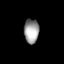
Tissue: lung
Cell type: Endothelial cells
Senescence score: 0.6571
Nuclear area (px): 354
Mean DAPI intensity: 156.042